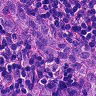
Metastatic tissue present: yes